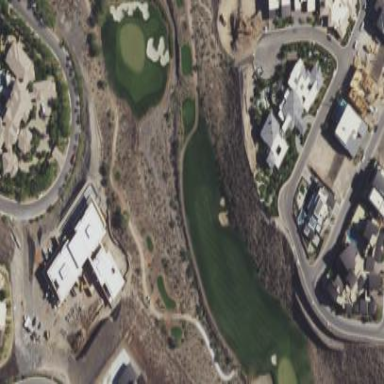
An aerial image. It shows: Area of rough grass used for golf.